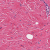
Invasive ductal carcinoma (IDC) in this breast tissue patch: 0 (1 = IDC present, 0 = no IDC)